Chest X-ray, PA view. Patient: 60 years old, sex M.
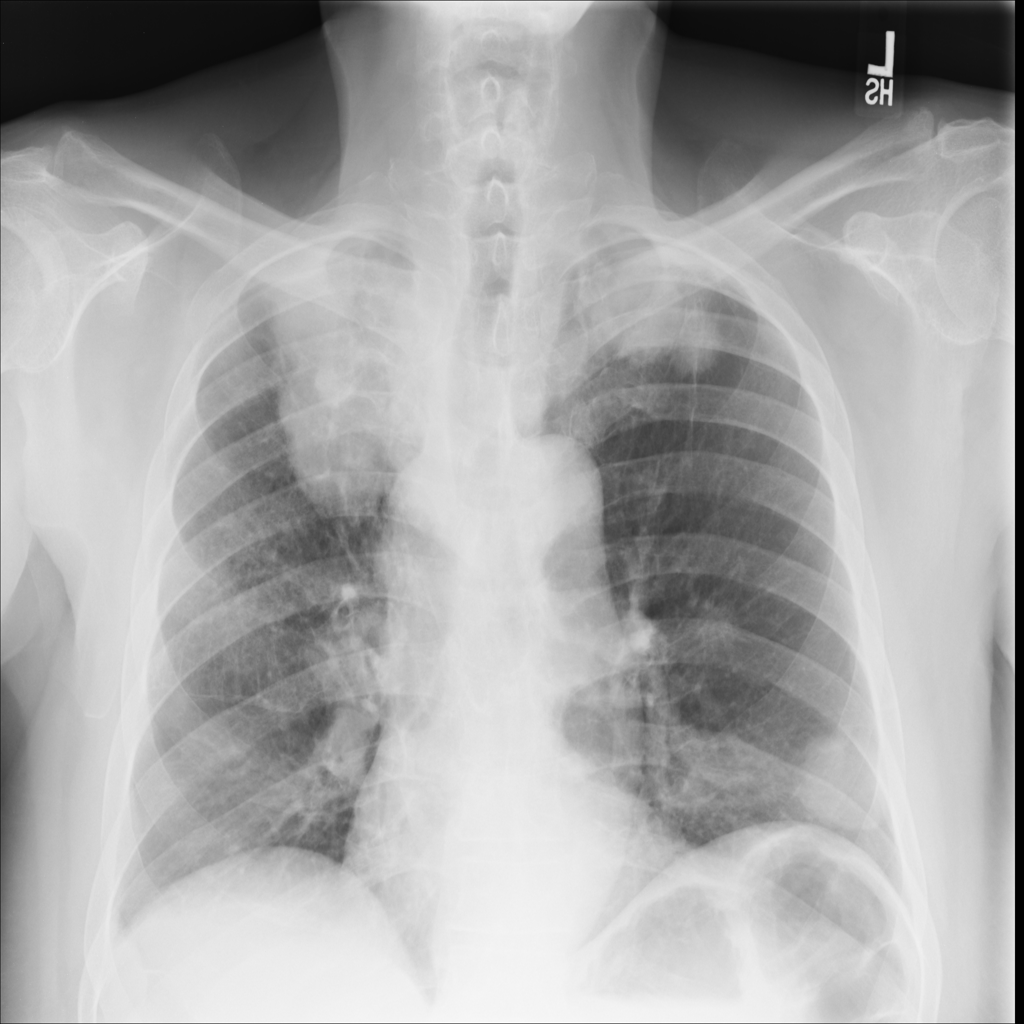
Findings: Mass